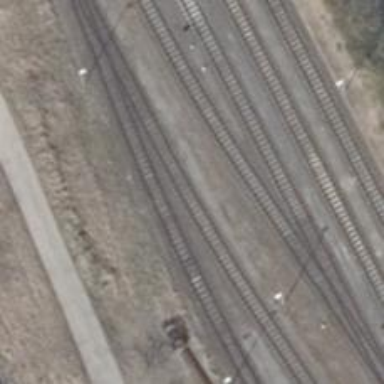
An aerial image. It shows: Railway yard in service.